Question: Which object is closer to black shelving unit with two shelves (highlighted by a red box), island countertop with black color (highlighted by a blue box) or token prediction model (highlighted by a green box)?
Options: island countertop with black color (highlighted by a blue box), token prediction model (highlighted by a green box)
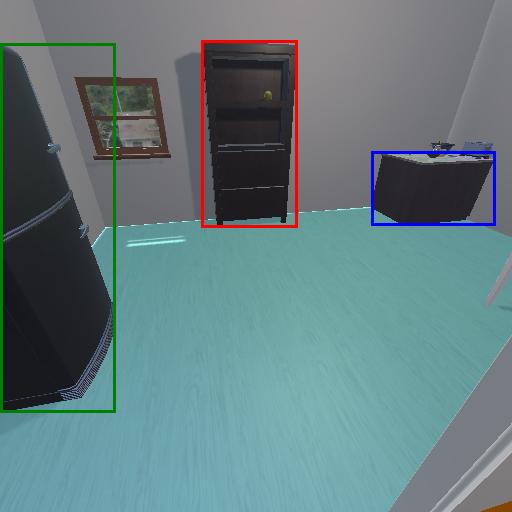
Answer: island countertop with black color (highlighted by a blue box)